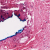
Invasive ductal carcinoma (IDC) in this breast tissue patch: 0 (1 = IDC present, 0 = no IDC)